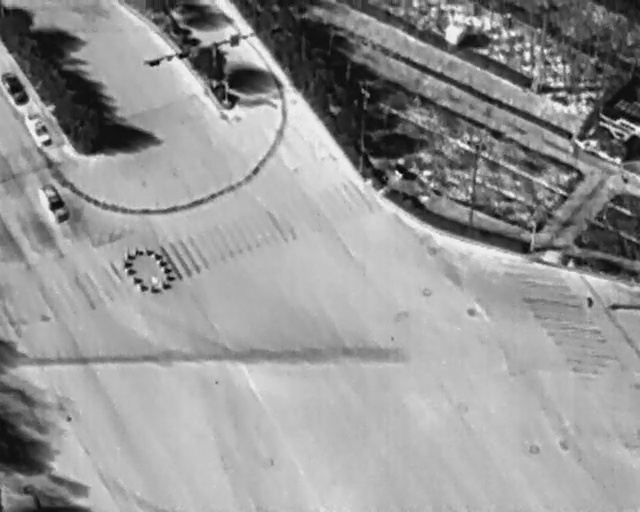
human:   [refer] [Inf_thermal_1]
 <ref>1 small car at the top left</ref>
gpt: <box>[[3, 23, 8, 26, 151]]</box>